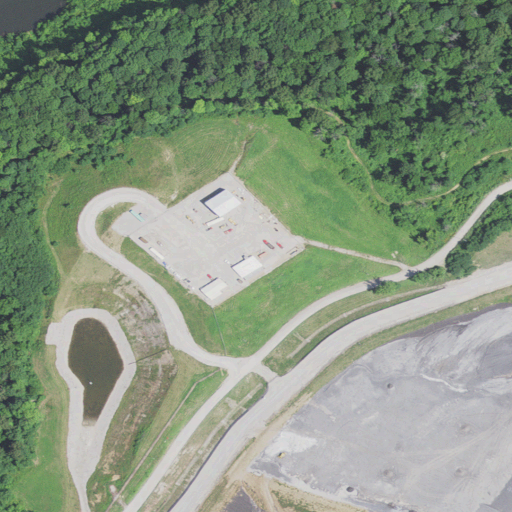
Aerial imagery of ridge(s) in West Virginia named Gatts Ridge containing deciduous forest, grassland, pasture, open development, medium intensity development, high intensity development, low intensity development, shrub, and open water